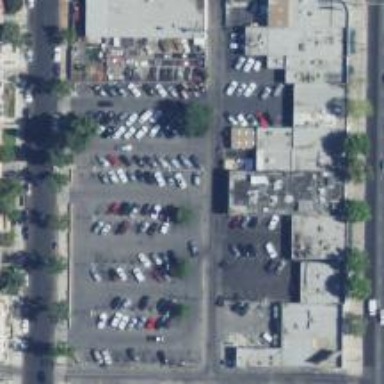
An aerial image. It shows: Alley classified as service road.